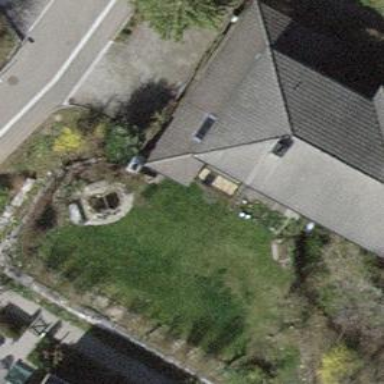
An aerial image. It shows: Terrace building.